Question: I have updated my R to the latest version, that is 'R version 3.1.0 beta (2014-03-28 r65330)'. My problems is that 'ggplot2' does not have a version that supports this 'R'.
How can I fix this issue? I mean I guess I need to install an earlier version of 'R', but apart from <URL>, which refers to Windows I hadn't found any specific way to install an older version.
@Yilun Zhang I cannot find the place where I should change the R version. Where should it be:

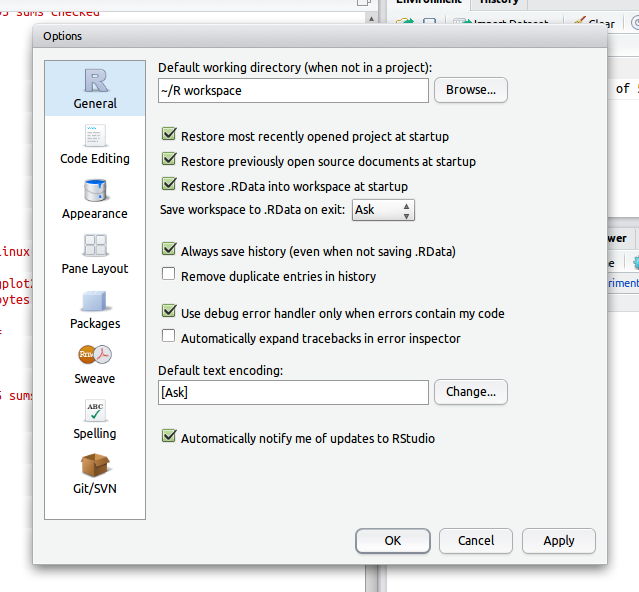
Answer: Just try again or tomorrow.
You ended up with a (March 28) prerelease of R 3.1.0 which came today (April 10). The CRAN mirrors were not yet set up for this (at that point: unreleased) version 3.1.0. They are now. You should find ggplot2.